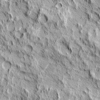
Label: not_dusty